Question: I have textbox which is rendered fine in Chrome, firefox and IE8(normal view). If i change the IE8 to Compatibility view, then the textbox is appearing bigger in height.
Please help me in fixing this.
Thanks in advance.

1st image is is in compatibility mode. 2nd image is in normal view
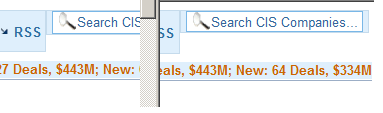
Answer: Strange. I added the following css:
'''
vertical-align: top;
line-spacing: 0px;
text-indent: 0px.
'''
Now the textbox height is same in both the views.